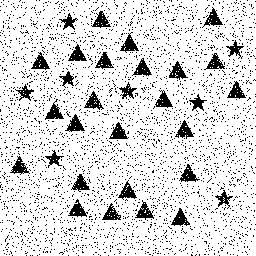
Squares: 0
Triangles: 24
Stars: 8
Total shapes: 32